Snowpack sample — Loveland Pass, Silver Plume, Colorado, USA (12/14/25, 10:50 AM MST)
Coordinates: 39.664, -105.882
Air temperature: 36 °F
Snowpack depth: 67 cm
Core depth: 10 cm
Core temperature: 50 °F
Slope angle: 6°, slope face: 326°
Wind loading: low
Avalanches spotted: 0
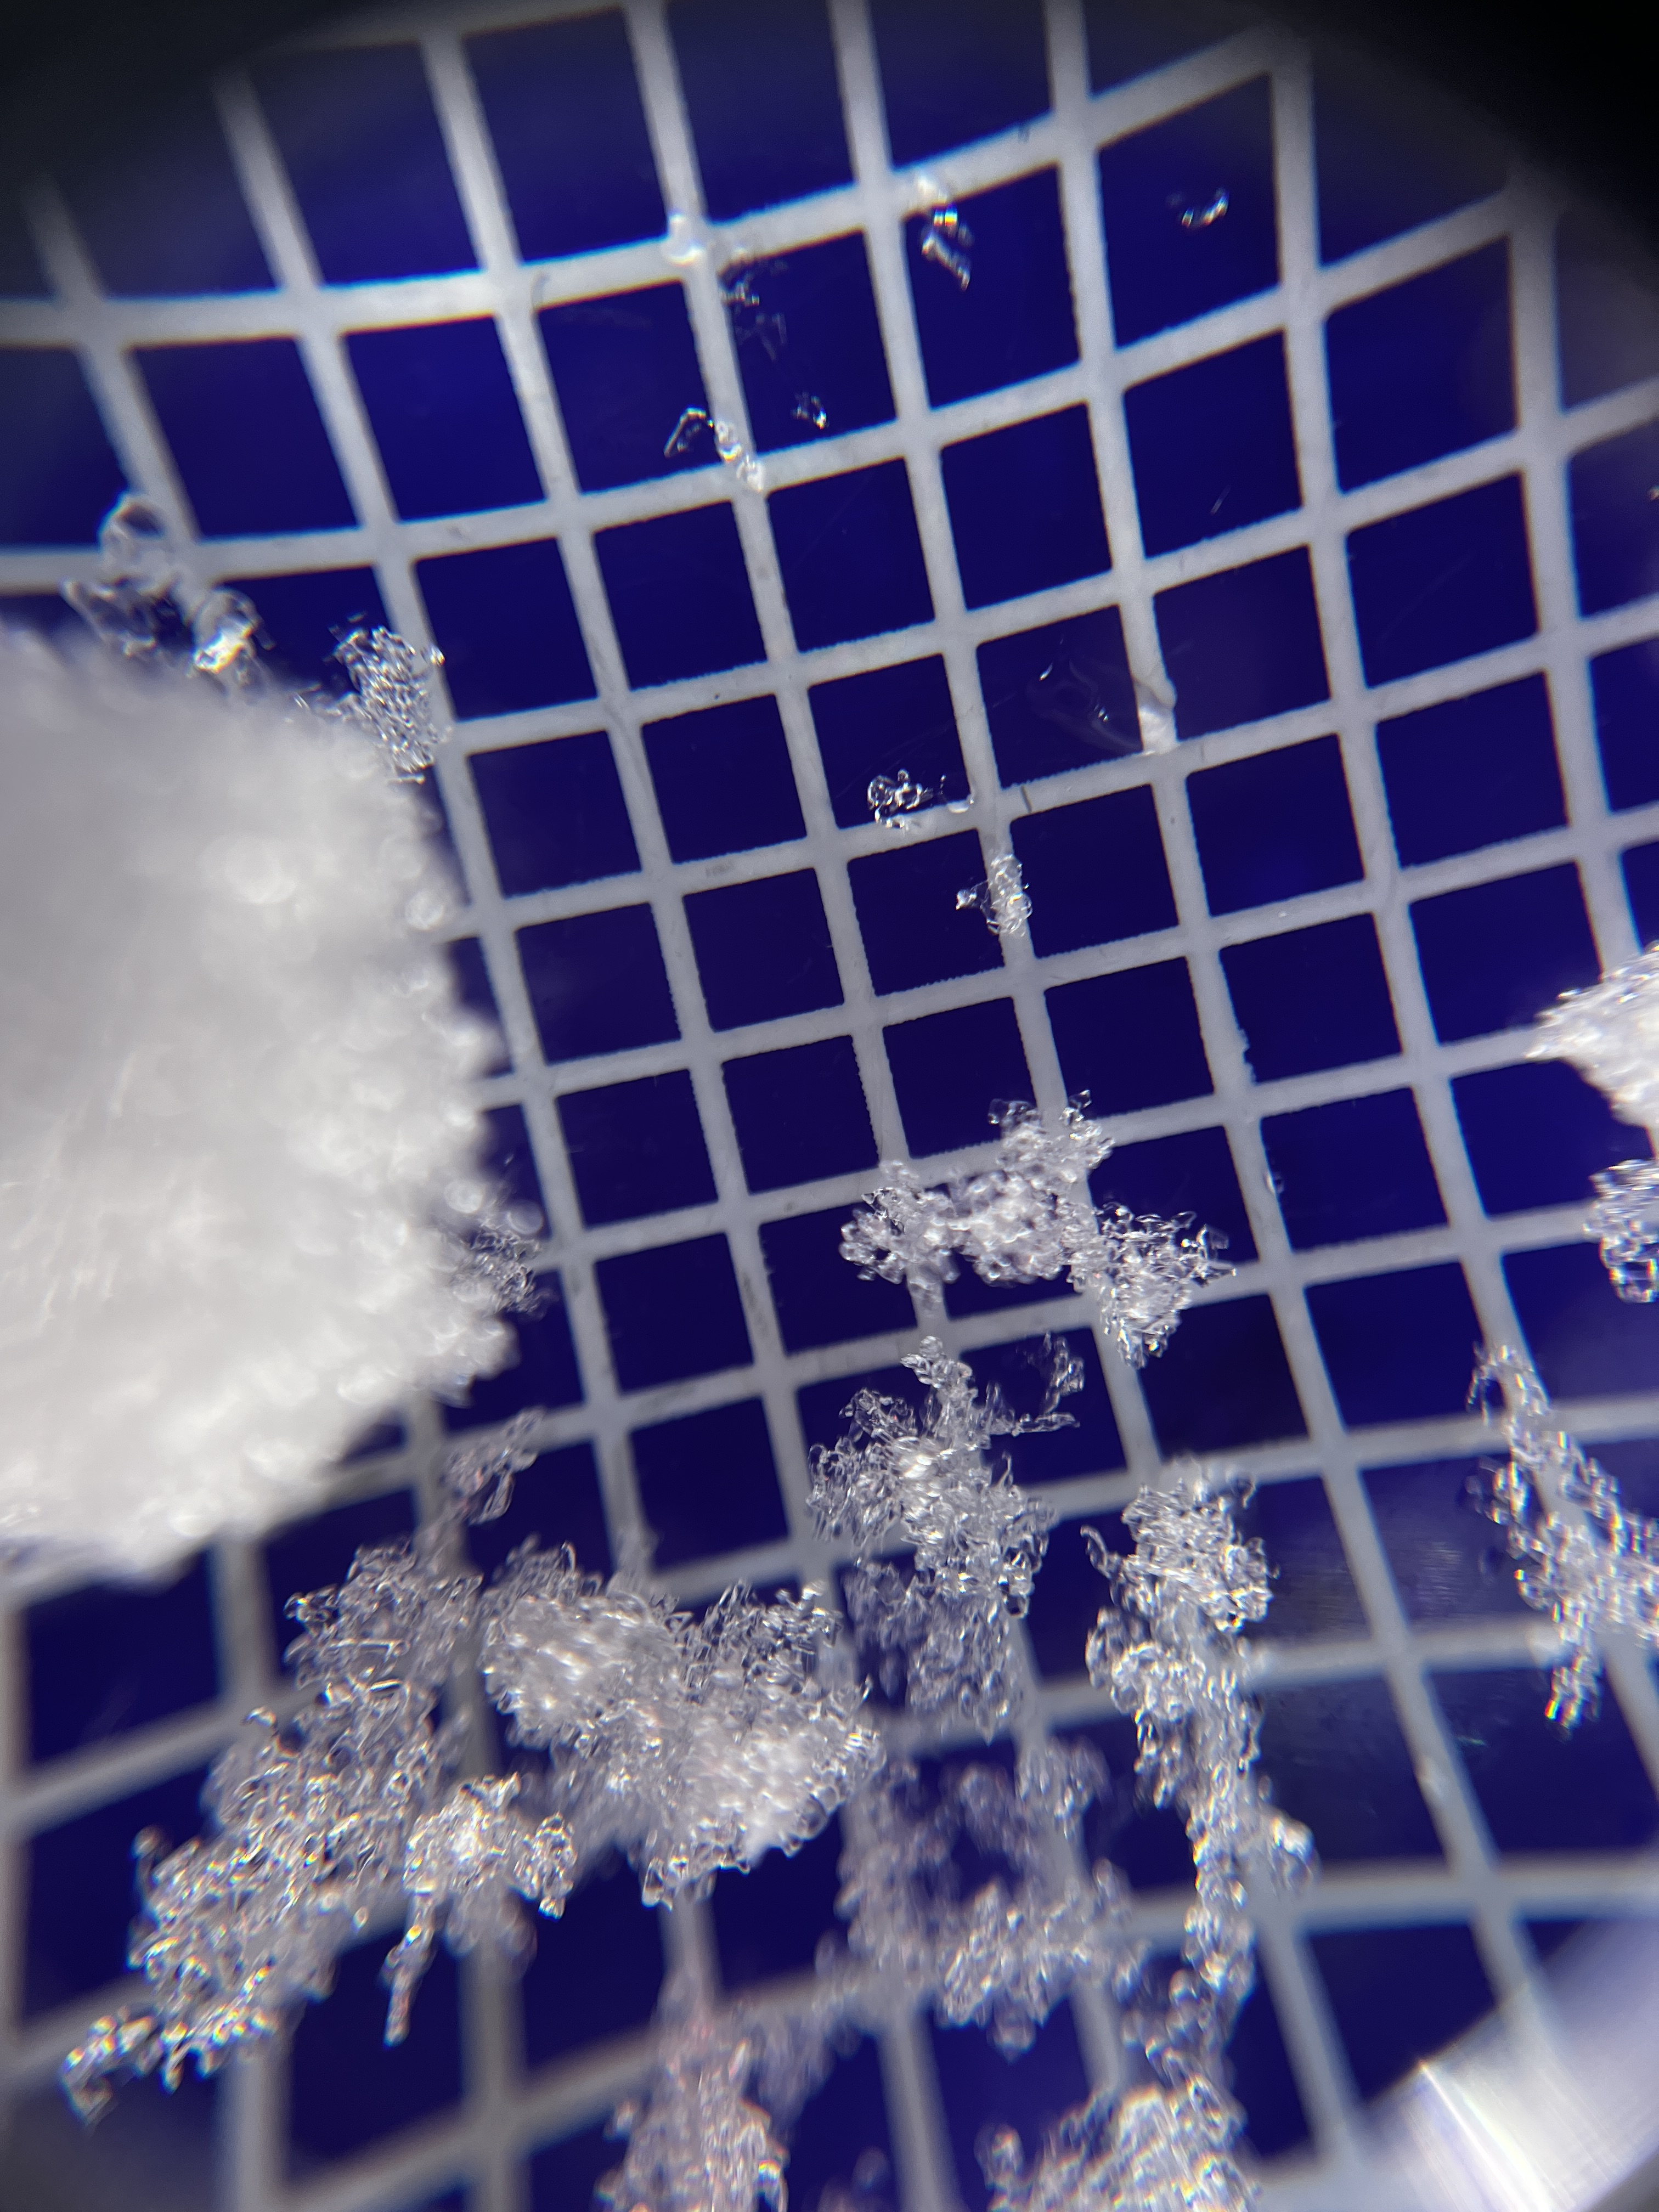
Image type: magnified_profile
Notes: No avalanches spotted, very late start to the season with minimal snowpack